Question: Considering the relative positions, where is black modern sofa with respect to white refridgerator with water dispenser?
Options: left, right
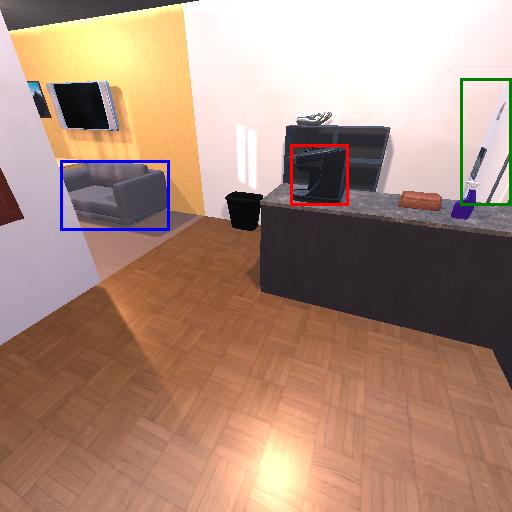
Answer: left